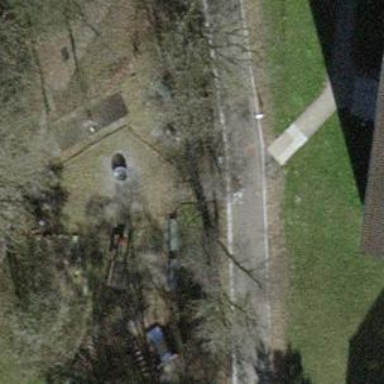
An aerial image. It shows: Playground area for leisure land.